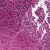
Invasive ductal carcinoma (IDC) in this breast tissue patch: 0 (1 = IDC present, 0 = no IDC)